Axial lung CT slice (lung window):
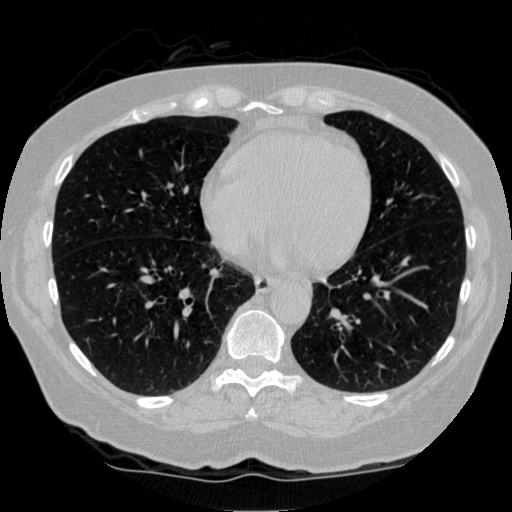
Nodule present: no